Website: bh-photo
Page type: cart
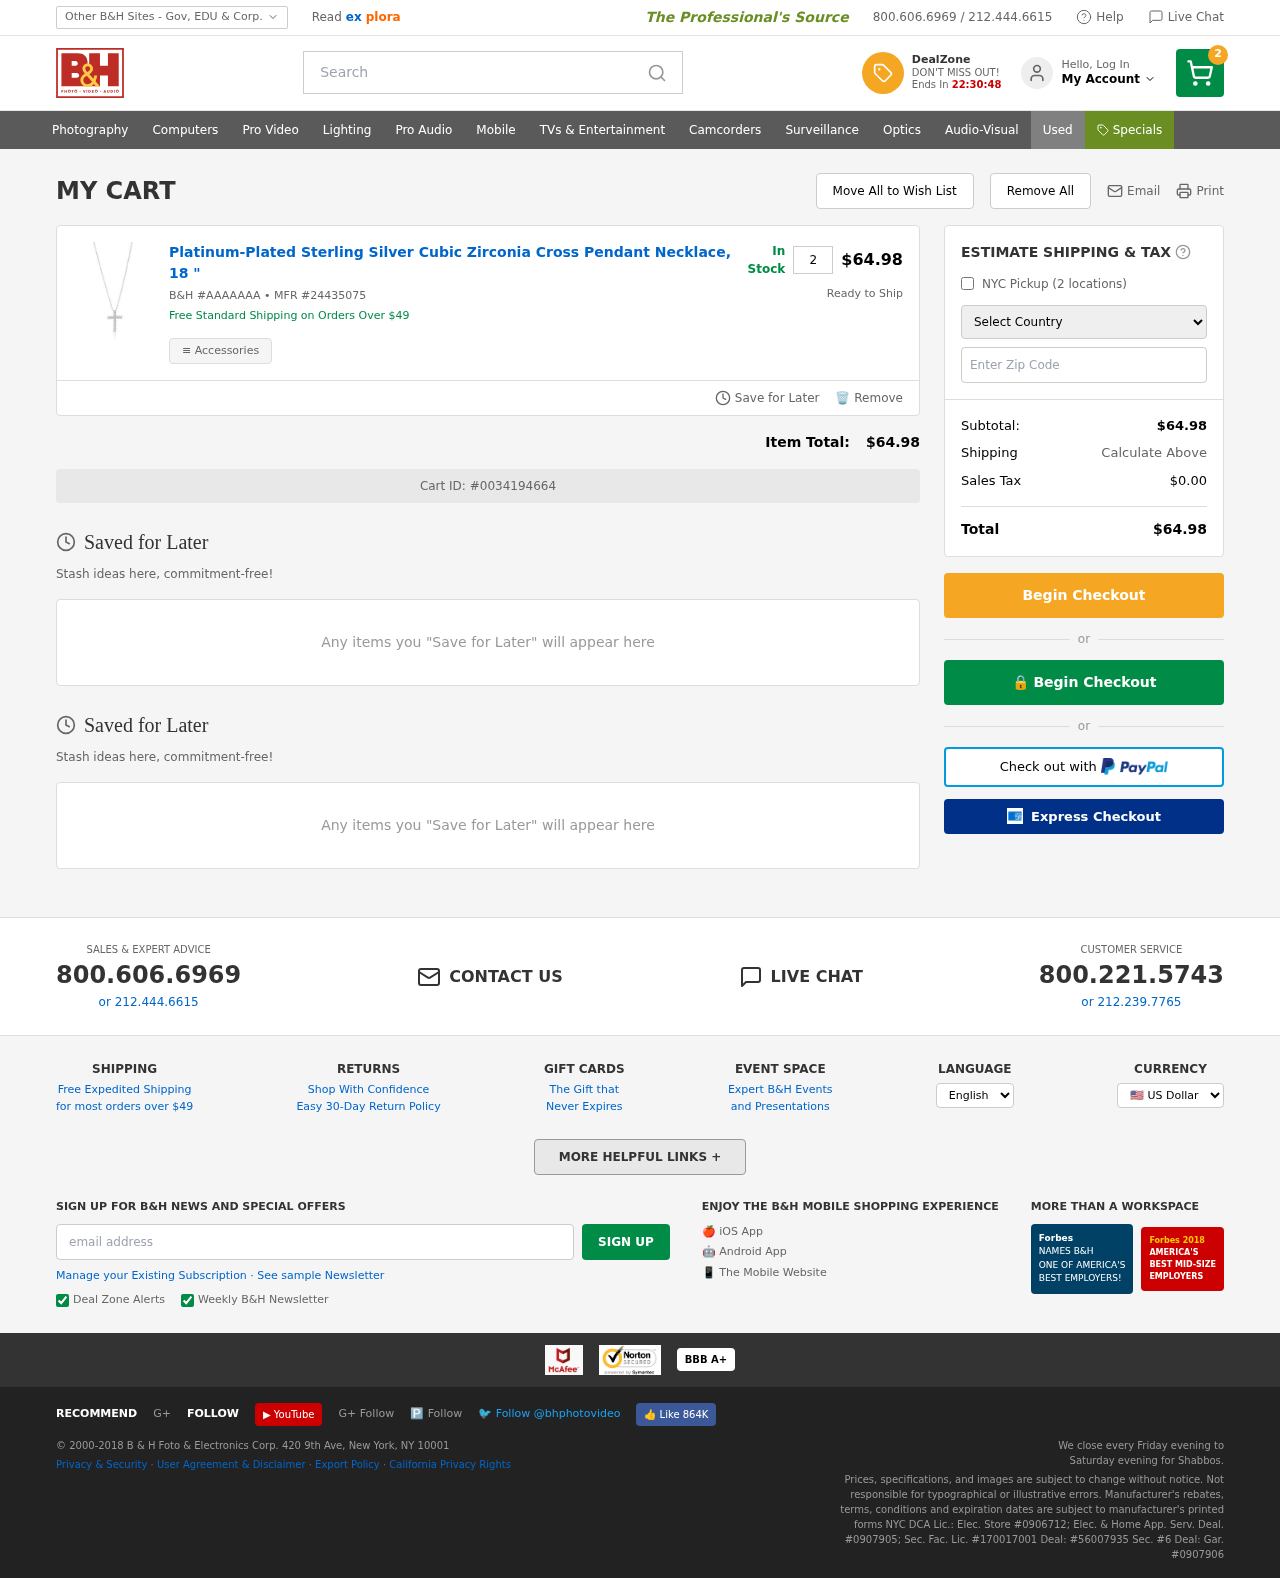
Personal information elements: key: PII_COUNTRY
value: United States
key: PII_EMAIL
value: katherinealvarez@yahoo.com
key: PII_POSTCODE
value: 12802
Product elements: key: PRODUCT1_NAME
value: Platinum-Plated Sterling Silver Cubic Zirconia Cross Pendant Necklace, 18 "
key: PRODUCT1_QUANTITY
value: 2
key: PRODUCT1_SKU
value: AAAAAAA
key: PRODUCT1_MFR
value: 24435075
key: PRODUCT1_SUBTOTAL
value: $64.98
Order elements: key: ORDER_NUM_ITEMS
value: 2
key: ORDER_SUBTOTAL
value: $64.98
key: ORDER_ID
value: #0034194664
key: ORDER_TAX
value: $0.00
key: ORDER_TOTAL
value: $64.98
Search elements: key: HEADER_SEARCH
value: Search